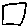
Label: square